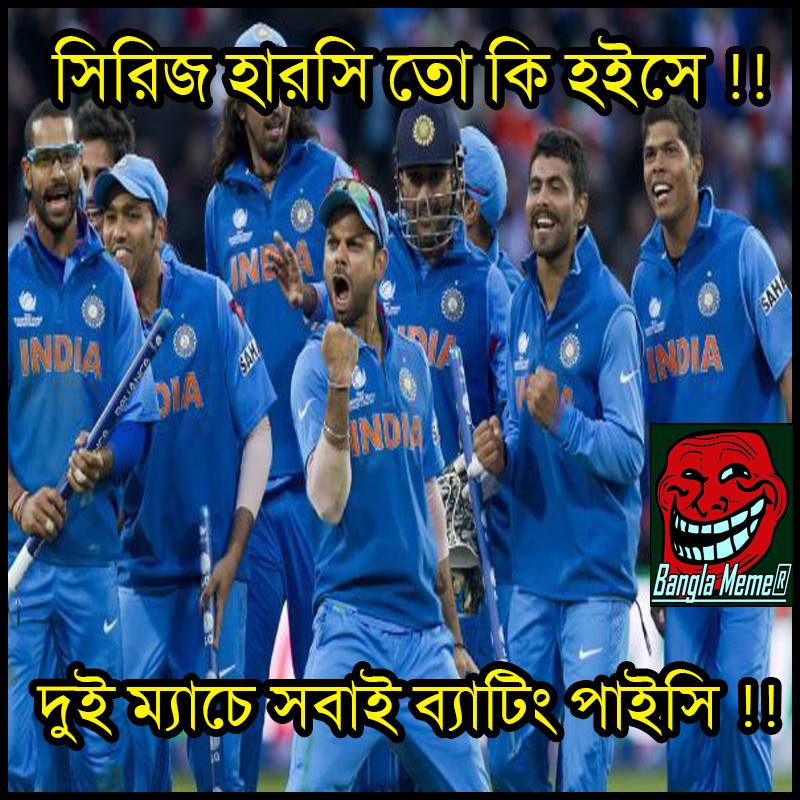
Caption: সিরিজ হারসি তো কি হইসে !! দুই ম্যাচে সবাই ব্যাটিং পাইসি !!
Label: hate